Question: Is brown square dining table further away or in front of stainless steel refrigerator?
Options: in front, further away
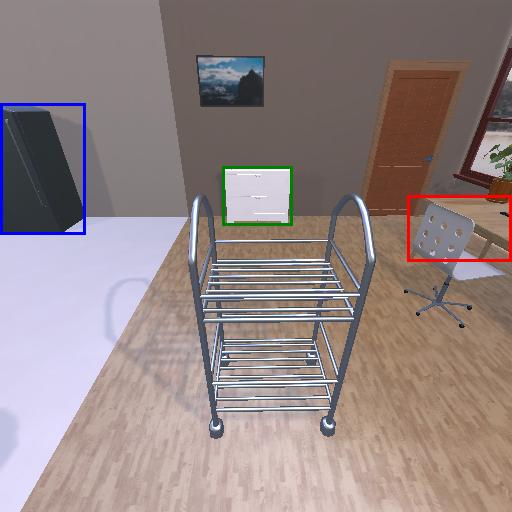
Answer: in front